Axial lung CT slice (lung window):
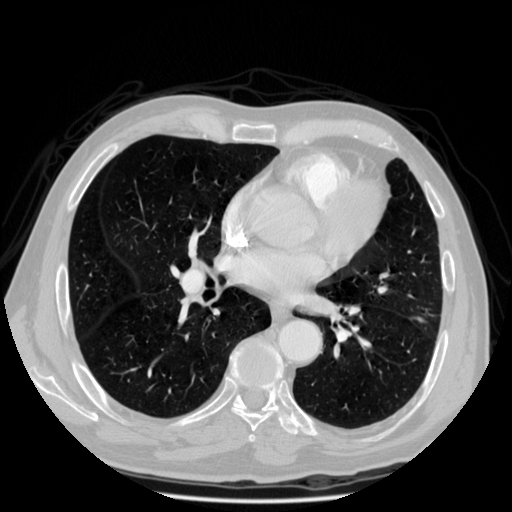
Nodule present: no